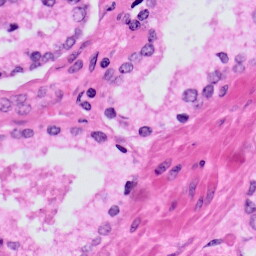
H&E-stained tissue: Prostate